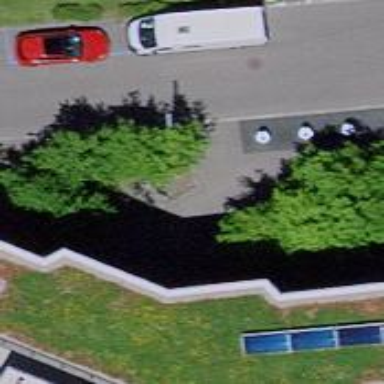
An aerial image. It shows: Bicycle rental facility.